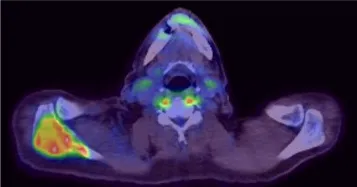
Within the right scapula.
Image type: radiology (pet)